Question: I need to gather two facet columns into one column with ggplot2.
In the following example, I need to overlay the content of the two columns DEG and RAN into one, while giving different colours to DEG and RAN data (small points and smooth line) and provide the corresponding legend (so I can distinguish them as they are overlayed).
I feel my code is not too, too far from what I need, but the relative complexity of the dataset blocks me. How to go about achieving this in ggplot2?
Here's my code so far:
'''
require(reshape2)
library(ggplot2)
library(RColorBrewer)
fileName = paste("./4.csv", sep = "") # csv file available here: https://www.dropbox.com/s/bm9hd0t5ak74k89/4.csv?dl=0
mydata = read.csv(fileName,sep=",", header=TRUE)
dataM = melt(mydata,c("id"))
dataM = cbind(dataM,colsplit(dataM$variable,pattern = "_",names = c("NM", "ORD", "CAT")))
dataM$variable <- NULL
dataM <- dcast(dataM, ... ~ CAT, value.var = "value")
my_palette <- colorRampPalette(rev(brewer.pal(11, "Spectral")))
ggplot(dataM, aes(x=NR ,y= ASPL)) +
geom_point(size = .4,alpha = .5) +
stat_smooth(se = FALSE, size = .5) +
theme_bw() +
theme(plot.background = element_blank(),
axis.line = element_blank(),
legend.key = element_blank(),
legend.title = element_blank()) +
scale_y_continuous("ASPL", expand=c(0,0), limits = c(1, 7)) +
scale_x_continuous("NR", expand=c(0,0), limits = c(0, 100)) +
theme(legend.position="bottom") +
theme(axis.title.x = element_text(vjust=-0.3, face="bold", size=12)) +
theme(axis.title.y = element_text(vjust=1.5, face="bold", size=12)) +
ggtitle("Title") + theme(plot.title = element_text(lineheight=.8, face="bold")) +
theme(title = element_text(vjust=2)) +
facet_grid(NM ~ ORD)
'''
Here's what it gives me right now:

Extra question: how come DEG/SF doesn't show a smooth line?
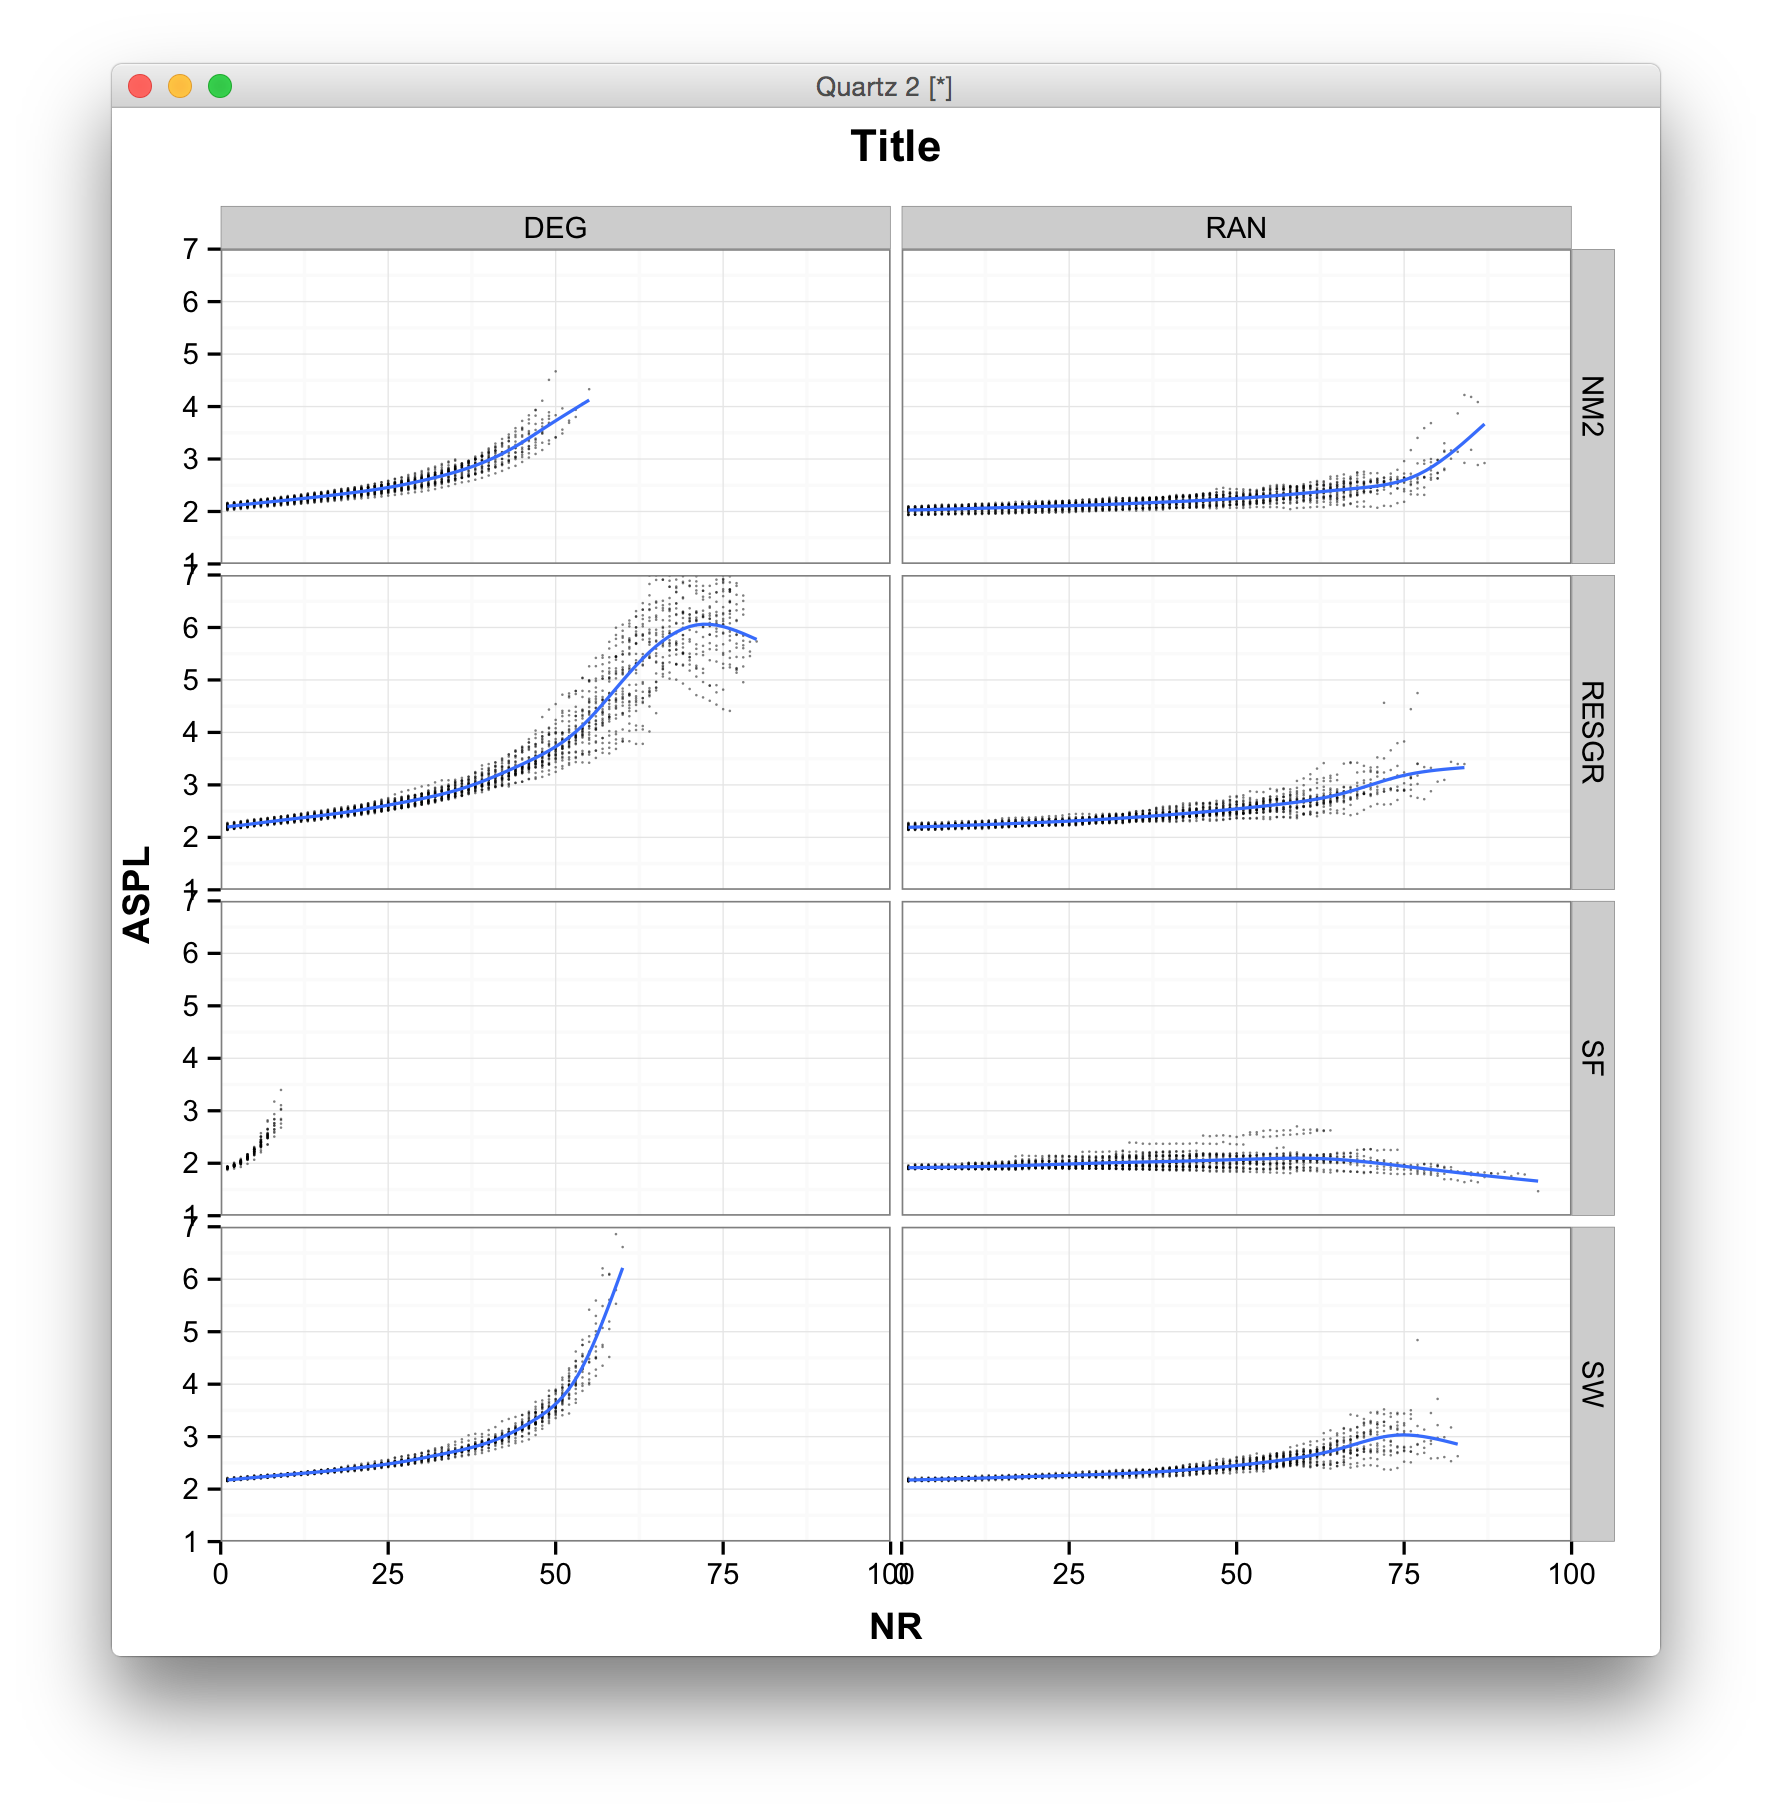
Answer: You can use the 'group' aesthetic to define that data points with the same value of 'ORD' belong together. You can also map aesthetics 'shape' and 'color' to this variable. You can also use '.' to specify that the facets are not split along a specific dimension.
I have made the changes to your code below after transforming 'NR' and 'ASPL' to numeric variables:
'''
dataM$NR <- as.integer(dataM$NR)
dataM$ASPL <- as.numeric(dataM$ASPL)
ggplot(dataM, aes(x=NR ,y= ASPL, group=ORD, color=ORD)) +
geom_point(size = .7,alpha = .5, aes(shape=ORD)) + ## increased size
stat_smooth(se = FALSE, size = .5) +
theme_bw() +
theme(plot.background = element_blank(),
axis.line = element_blank(),
legend.key = element_blank(),
legend.title = element_blank()) +
scale_y_continuous("ASPL", expand=c(0,0), limits = c(1, 7)) +
scale_x_continuous("NR", expand=c(0,0), limits = c(0, 100)) +
theme(legend.position="bottom") +
theme(axis.title.x = element_text(vjust=-0.3, face="bold", size=12)) +
theme(axis.title.y = element_text(vjust=1.5, face="bold", size=12)) +
ggtitle("Title") + theme(plot.title = element_text(lineheight=.8, face="bold")) +
theme(title = element_text(vjust=2)) +
facet_grid(NM ~.)
'''